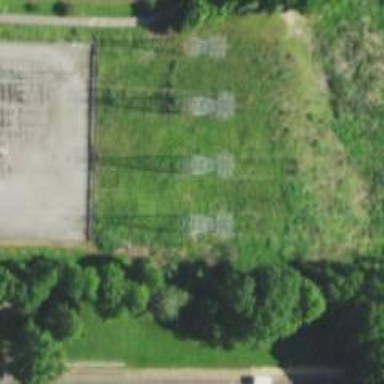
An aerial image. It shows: Lattice structure tower.